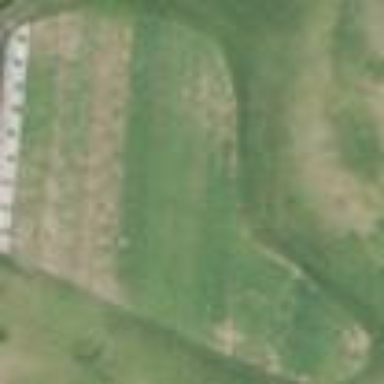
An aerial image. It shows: Golf fairway surrounded by grass.